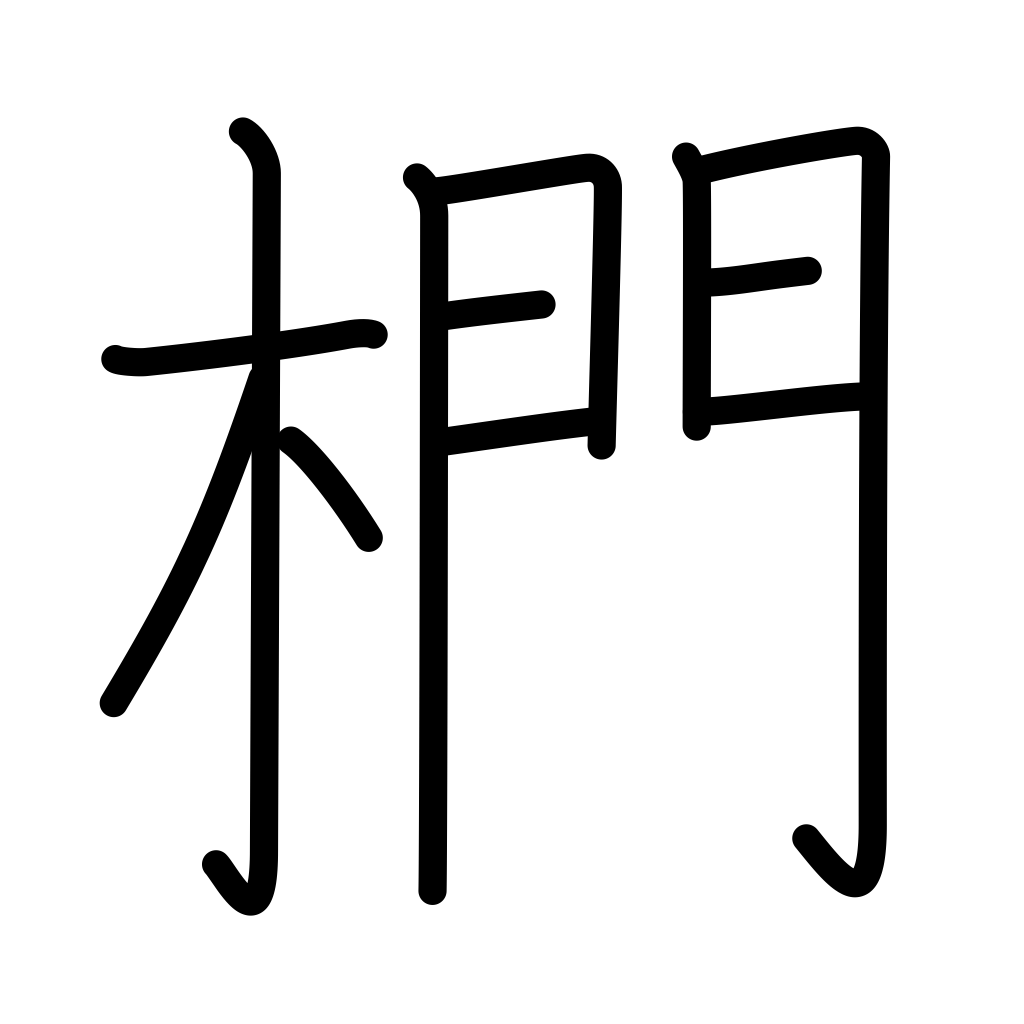
Meaning: oak used for charcoal